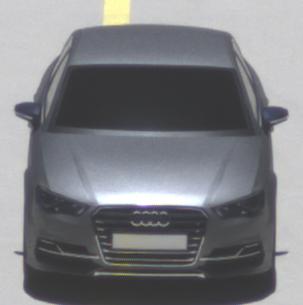
Make: Audi
Model: S3
Detailed model: 8V
Model produced from: 2013
Model produced until: 2020
Doors: 4
Color: gray
Road condition: dry road
Daytime: midday
Contrast: high contrast